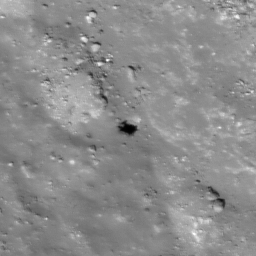
Pit: Tharp 4
Host crater: Tharp
Host type: impact_melt
Lunar coordinates: latitude -30.606, longitude 145.706